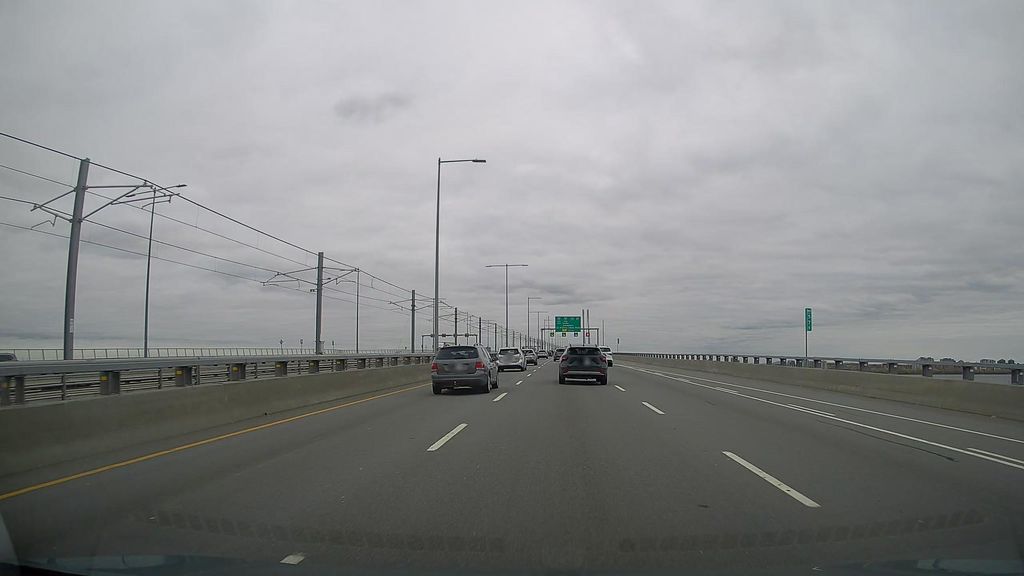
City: montreal